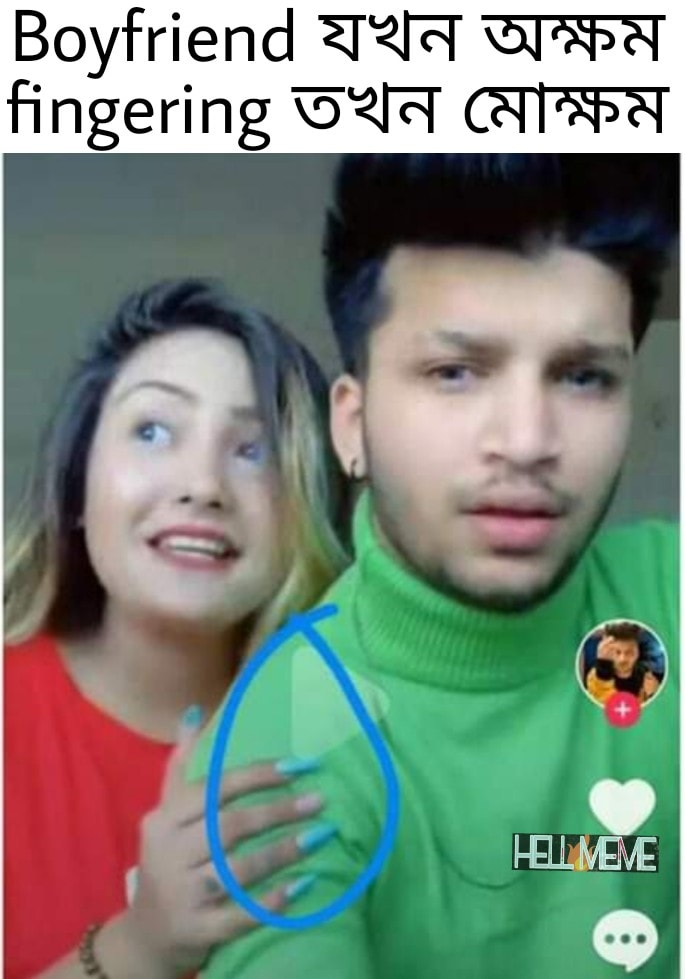
Caption: Boyfriend যখন অক্ষম  fingering তখন মোক্ষম
Label: hate